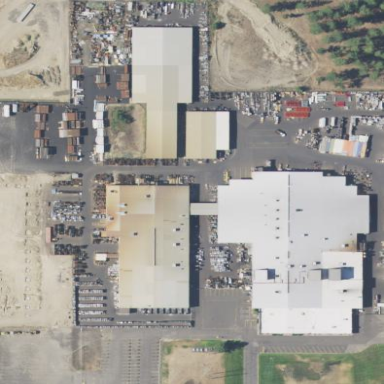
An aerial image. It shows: Industrial area.